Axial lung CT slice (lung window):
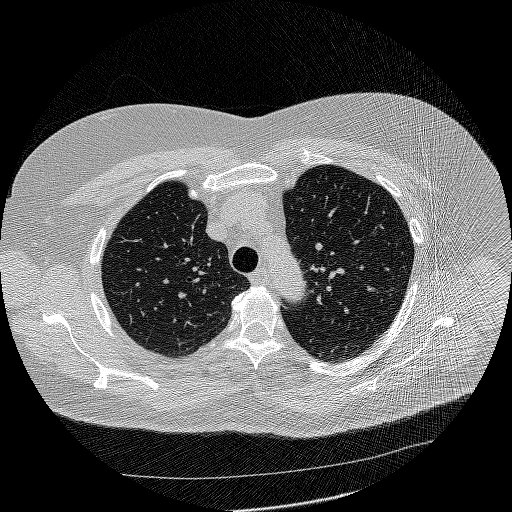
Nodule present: no